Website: crate-barrel
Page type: customer-info-address
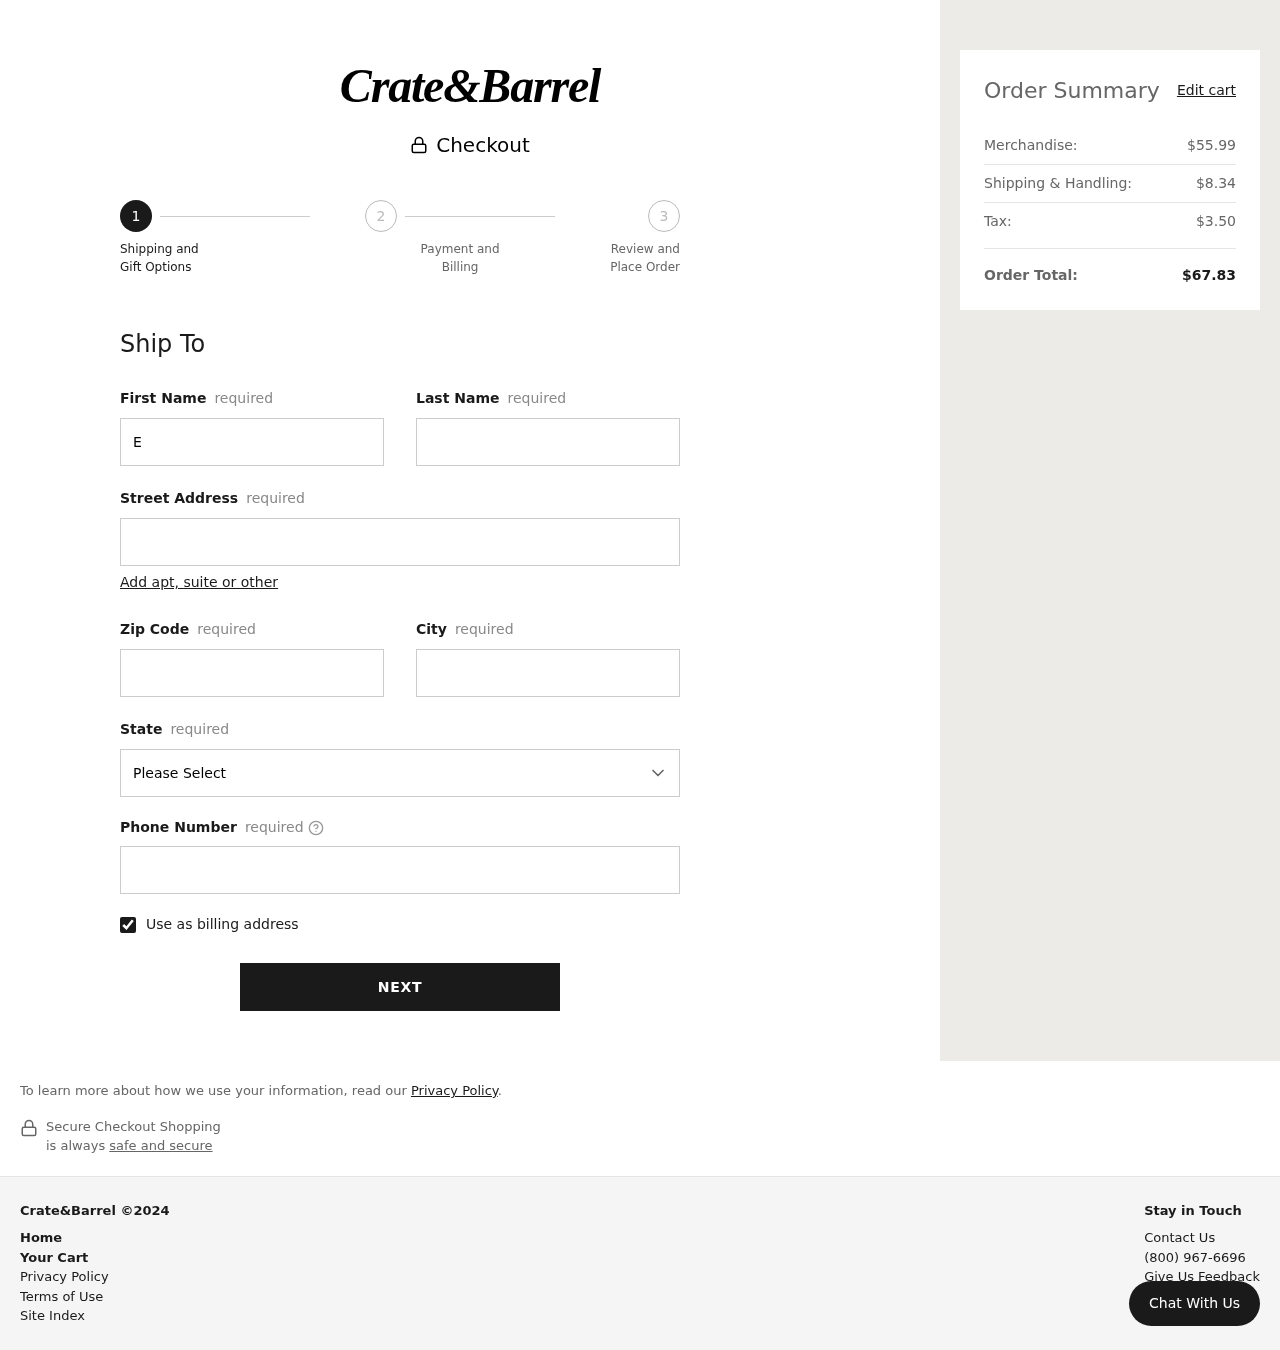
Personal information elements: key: PII_CITY
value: West Jayborough
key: PII_FIRSTNAME
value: Edward
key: PII_LASTNAME
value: Stone
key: PII_PHONE
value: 2065513507
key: PII_POSTCODE
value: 48714
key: PII_STATE
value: Iowa
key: PII_STREET
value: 56308 Dustin Forks
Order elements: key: ORDER_SUBTOTAL
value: $55.99
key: ORDER_SHIPPING_COST
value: $8.34
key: ORDER_TAX
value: $3.50
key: ORDER_TOTAL
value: $67.83